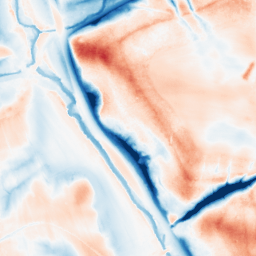
Category: trend_removal
Decomposition family: local_polynomial
Decomposition parameters: window_size: 51
degree: 2
Upsampling method: sinc_hamming
Upsampling parameters: scale: 4
kernel_size: 8
Upsampling scale: 4